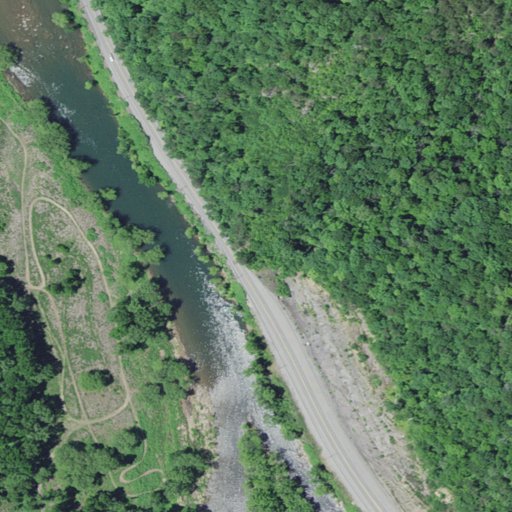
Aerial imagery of valley in Kentucky named Chestnut Hollow containing deciduous forest, low intensity development, barren land, open water, medium intensity development, open development, grassland, high intensity development, and mixed forest